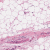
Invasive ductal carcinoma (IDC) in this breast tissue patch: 0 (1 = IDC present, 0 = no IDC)